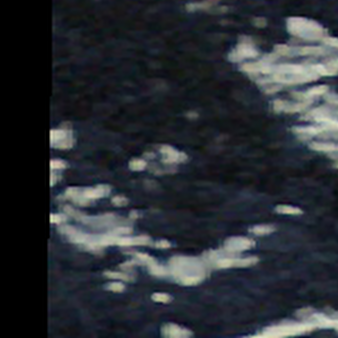
Label: other